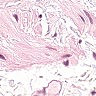
Metastatic tissue present: no